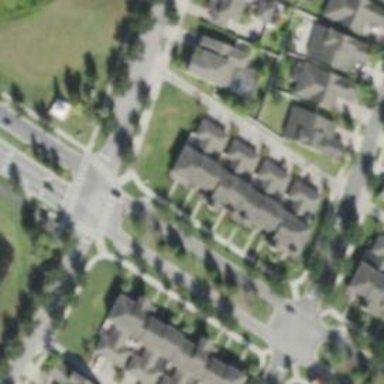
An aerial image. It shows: Single-family residential building. It is townhouse.